Field crop: maize
Growth stage: 2
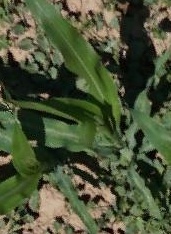
Species: maize